Interaction volume radius: 5 \u00c5
Interaction volume height: 10 \u00c5
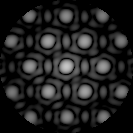
Disorder parameter: 0.07754